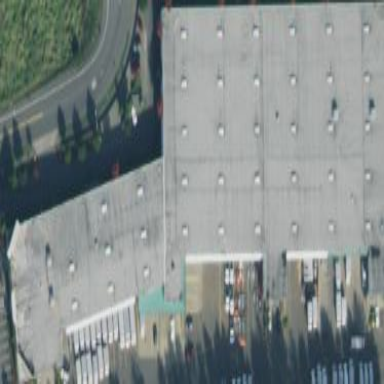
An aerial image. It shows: Building containing both car rental service and storage rental shop.